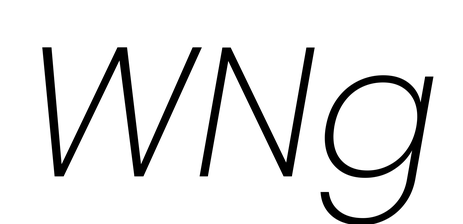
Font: Poppins-ExtraLightItalic